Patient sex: M
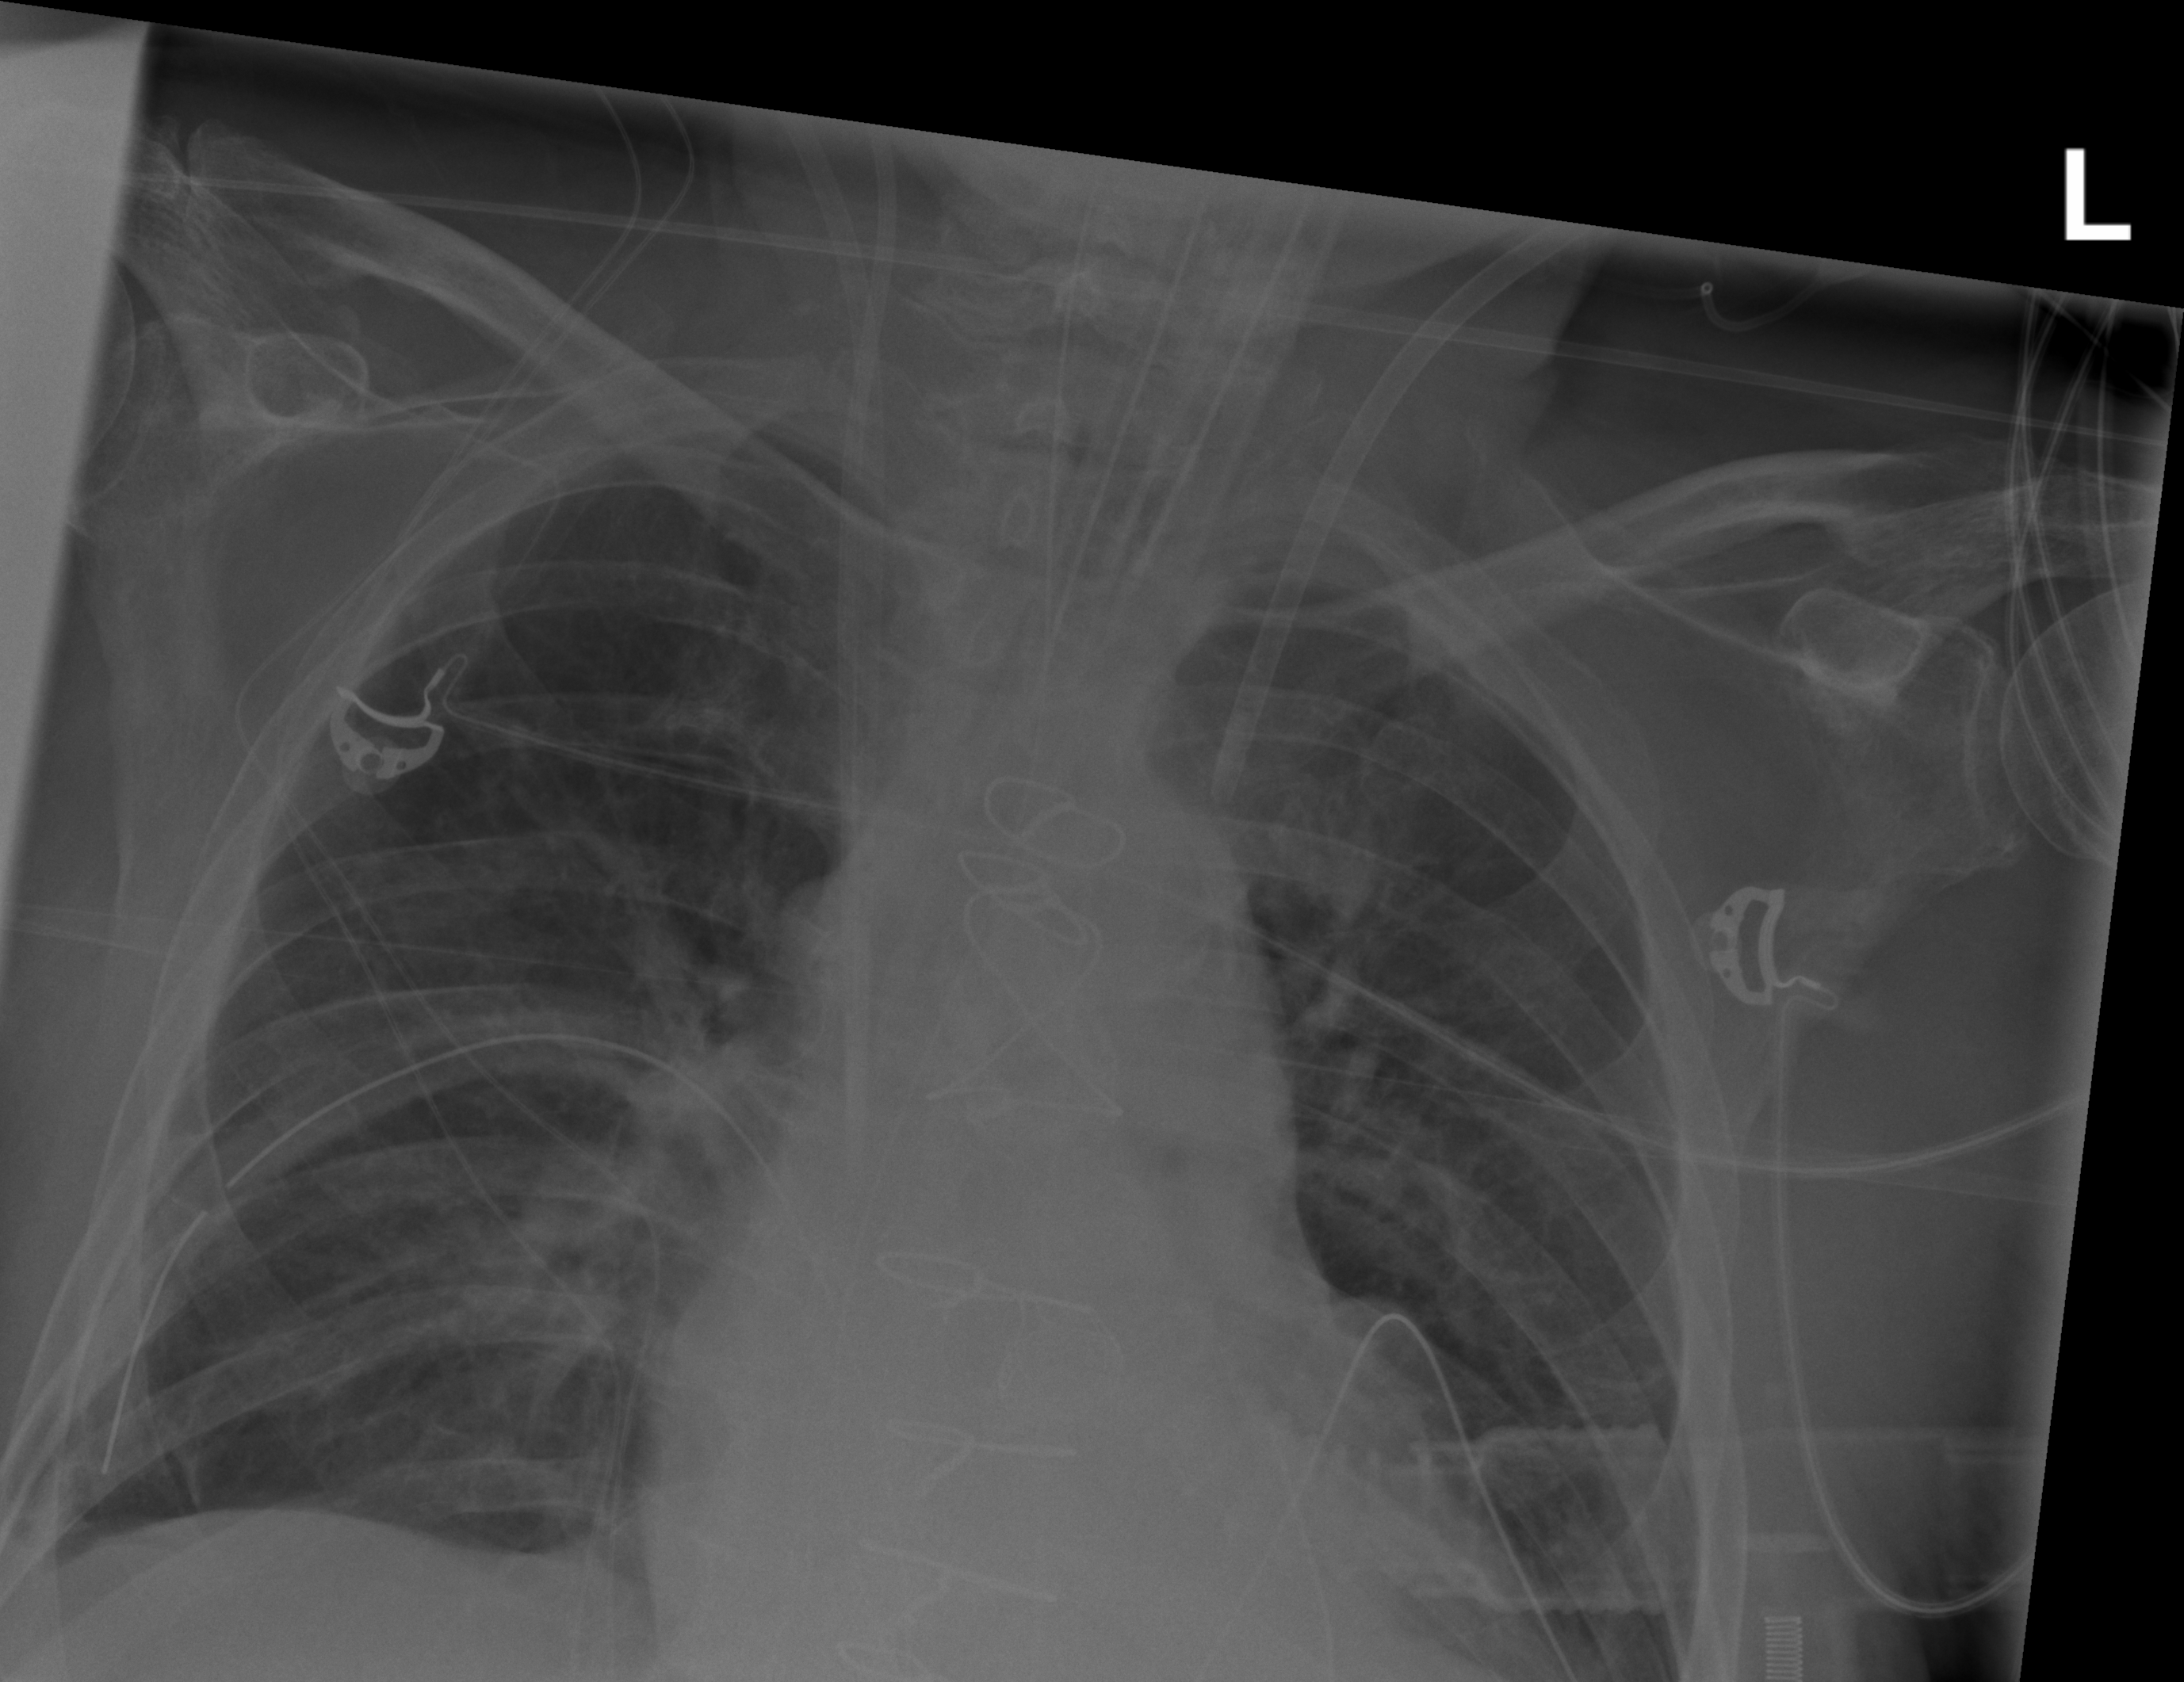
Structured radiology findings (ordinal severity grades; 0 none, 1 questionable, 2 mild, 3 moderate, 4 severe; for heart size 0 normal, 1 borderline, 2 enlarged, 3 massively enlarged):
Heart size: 2
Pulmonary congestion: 2
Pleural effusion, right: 0
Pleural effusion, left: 0
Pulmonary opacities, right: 0
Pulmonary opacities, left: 0
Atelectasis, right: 0
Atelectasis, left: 0